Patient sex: M
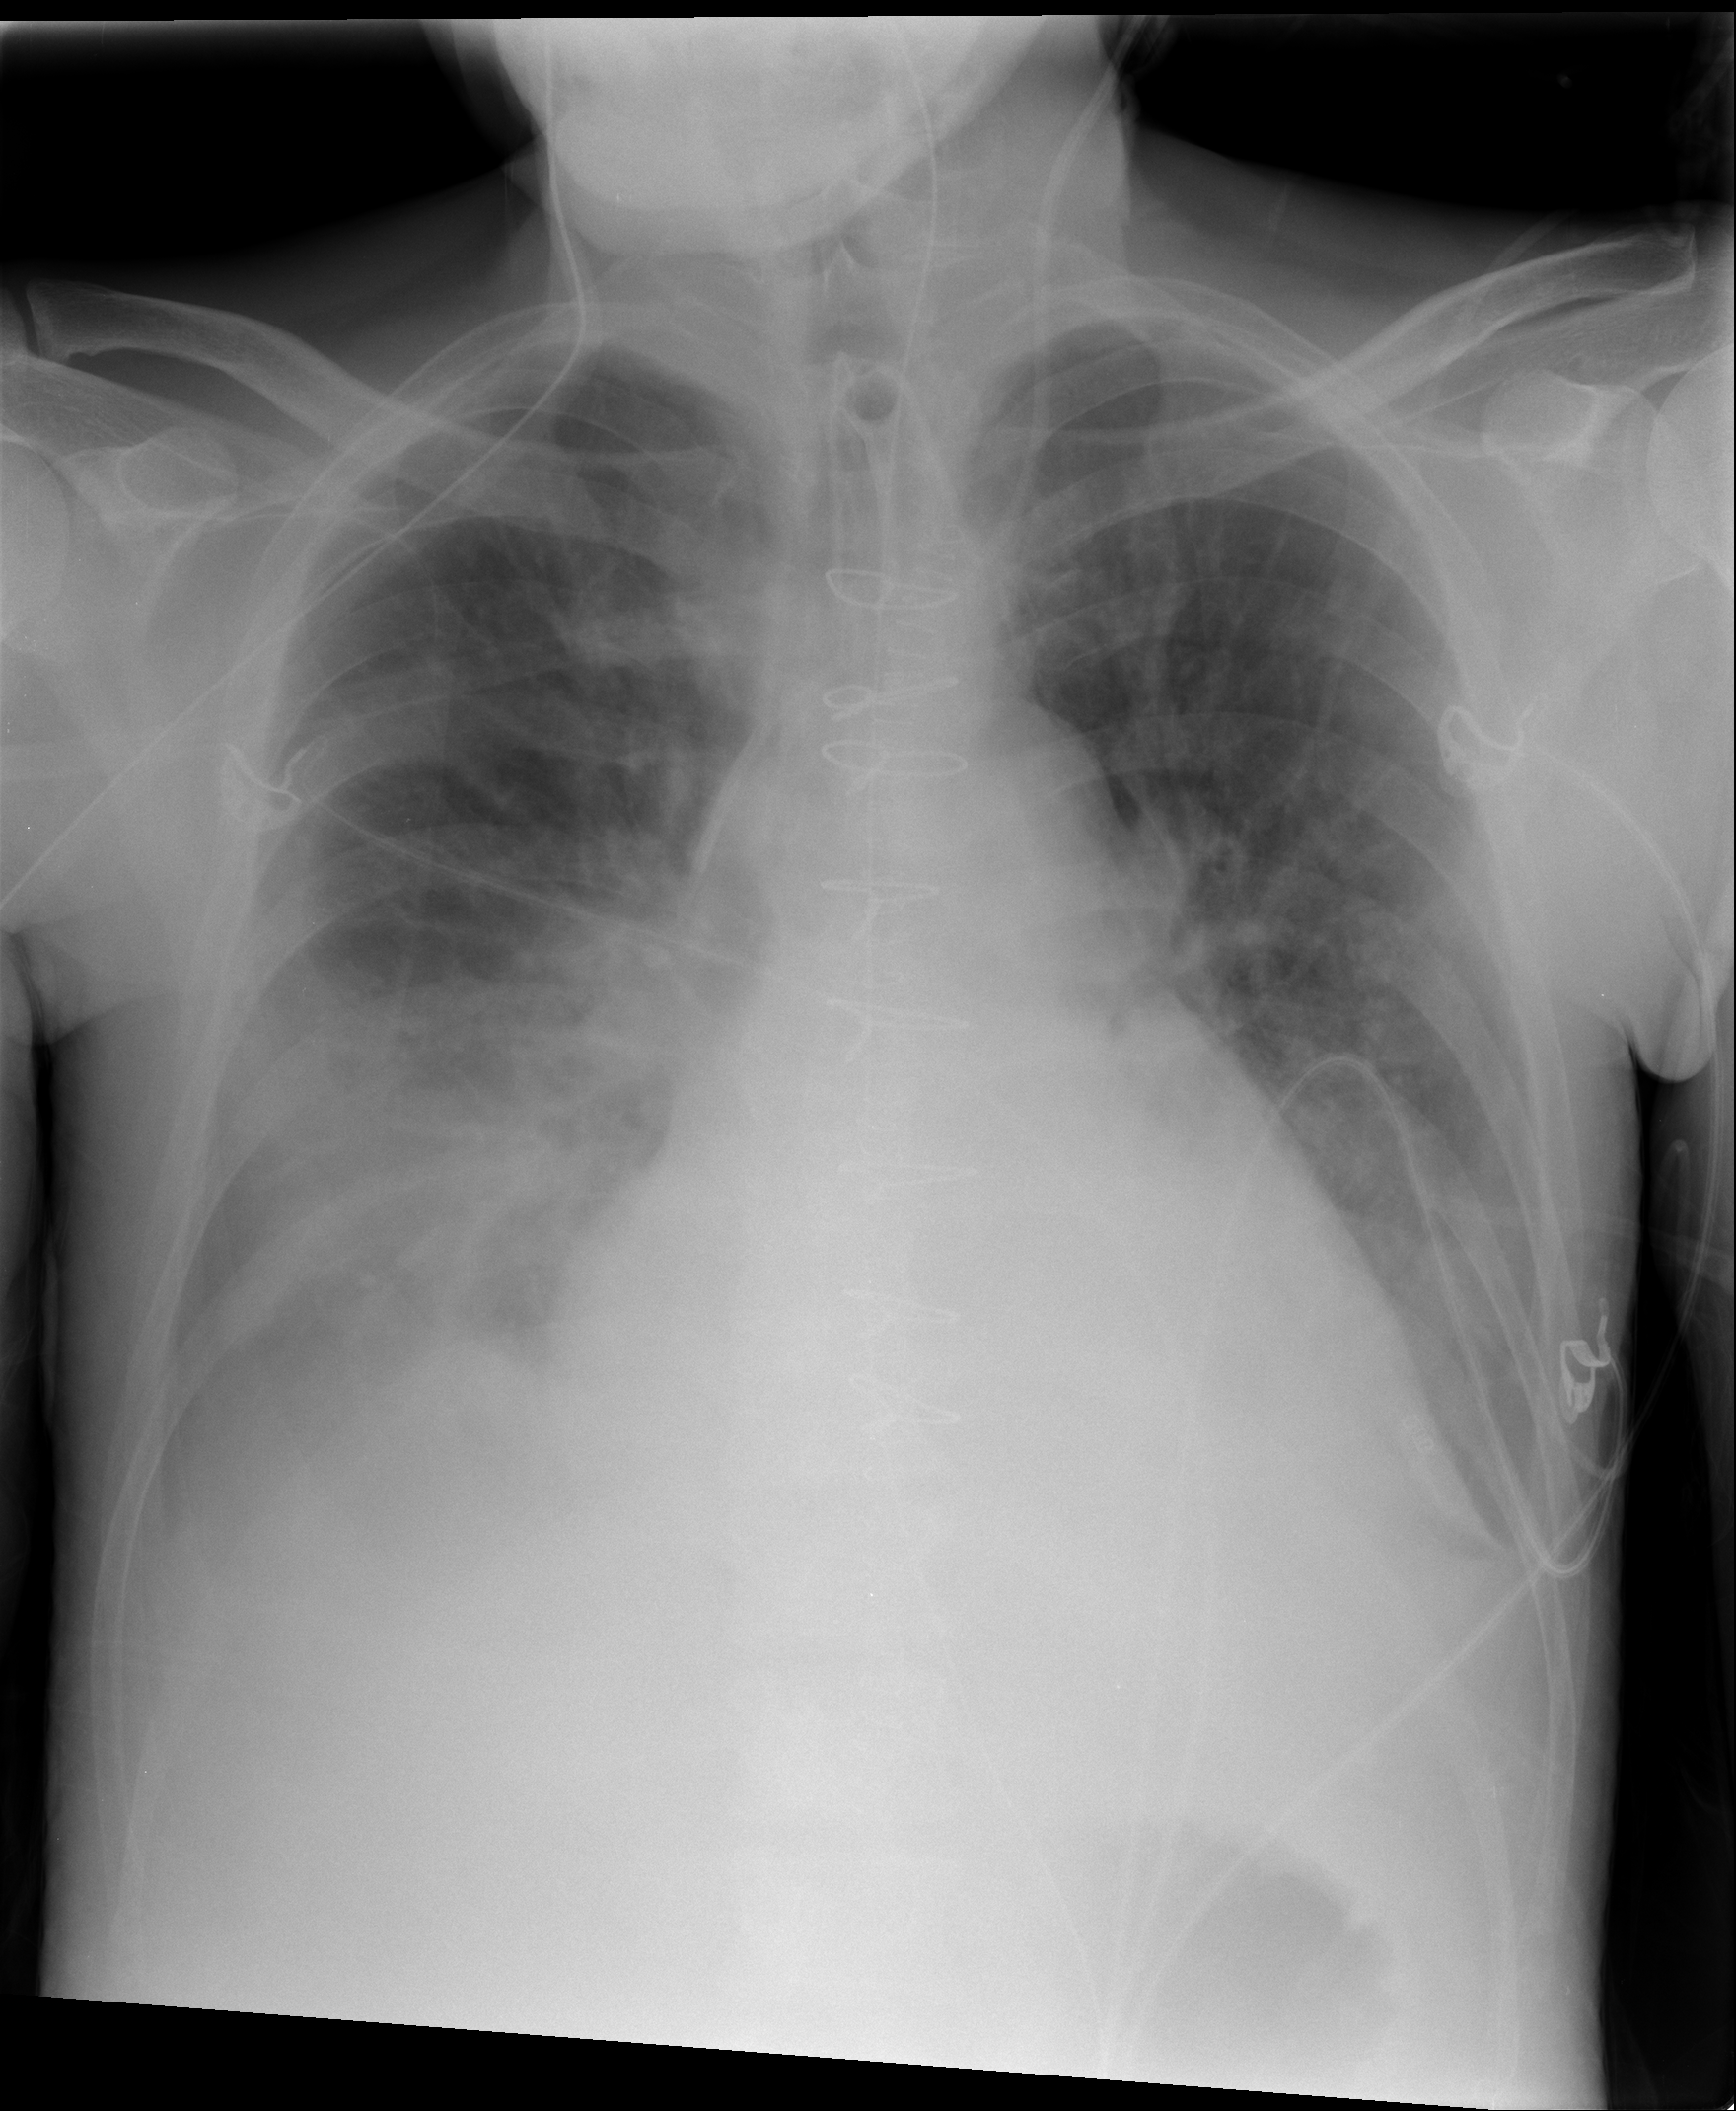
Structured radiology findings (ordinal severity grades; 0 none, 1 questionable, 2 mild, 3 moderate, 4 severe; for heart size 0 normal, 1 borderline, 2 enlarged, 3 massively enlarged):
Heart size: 2
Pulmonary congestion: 2
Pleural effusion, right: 2
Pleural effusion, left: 2
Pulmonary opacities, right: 2
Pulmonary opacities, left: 2
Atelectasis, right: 3
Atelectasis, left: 2